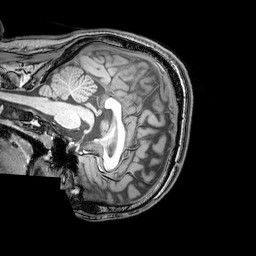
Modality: T1w
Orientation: sagittal
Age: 25
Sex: male
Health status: healthy
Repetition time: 0.081 s
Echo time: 0.037 s